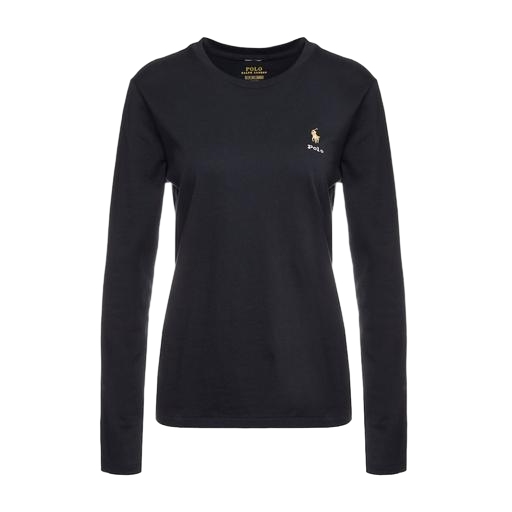
longsleeve t-shirt, long-sleeve jersey tee, long sleeve tee, white background